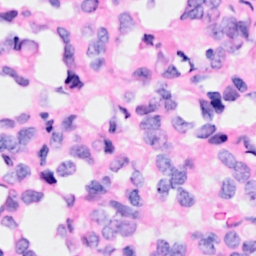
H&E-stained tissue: Breast